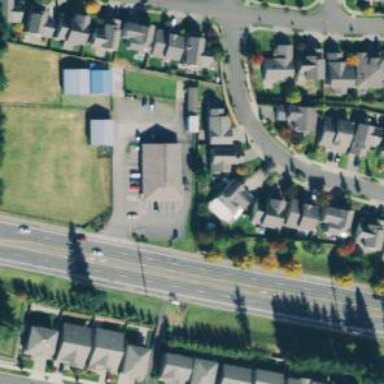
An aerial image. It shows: Veterinary facility.